Interaction volume radius: 5 \u00c5
Interaction volume height: 10 \u00c5
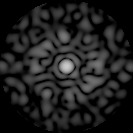
Disorder parameter: 0.821